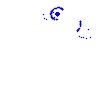
Particle: kaon